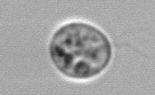
Label: Amoeba